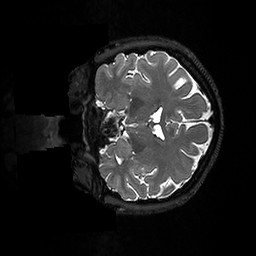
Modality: T2w
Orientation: coronal
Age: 32
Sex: female
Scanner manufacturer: ge
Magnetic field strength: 3 T
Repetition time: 3.202 s
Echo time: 0.06596 s